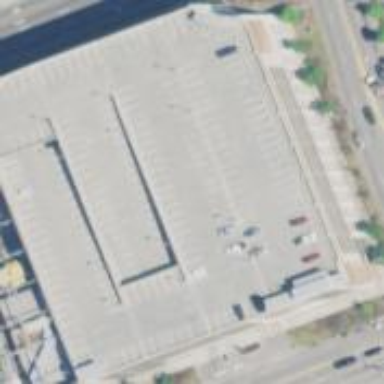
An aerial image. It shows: Multi-storey parking building.